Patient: sex F, age 77
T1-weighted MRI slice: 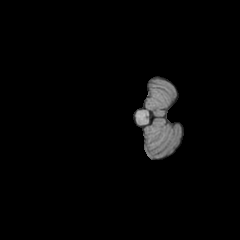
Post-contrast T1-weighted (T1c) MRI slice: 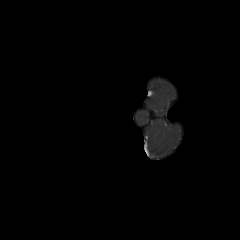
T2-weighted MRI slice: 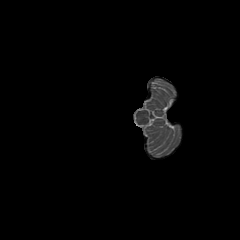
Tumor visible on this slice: no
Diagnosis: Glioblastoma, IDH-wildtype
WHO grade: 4